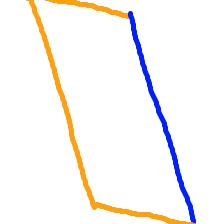
Shape: parallelogram